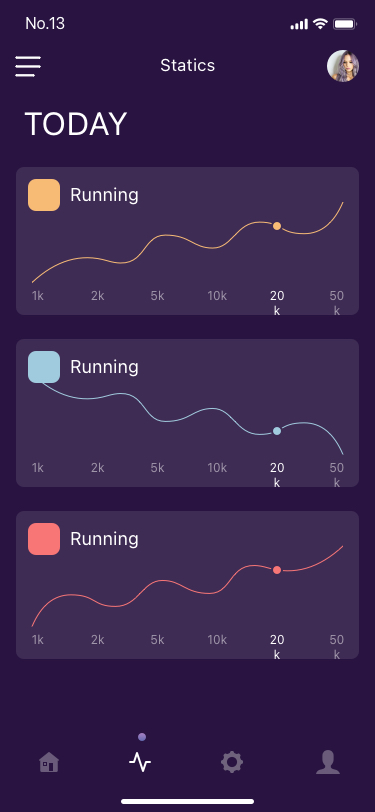
Text in this UI design:
Robo
Collection
$3,299.00